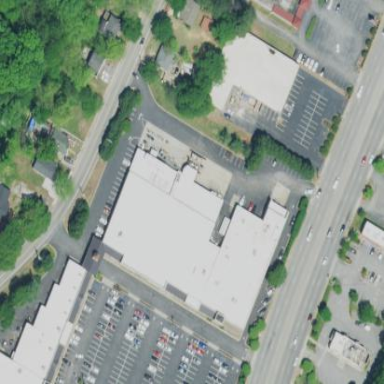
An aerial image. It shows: Retail building.